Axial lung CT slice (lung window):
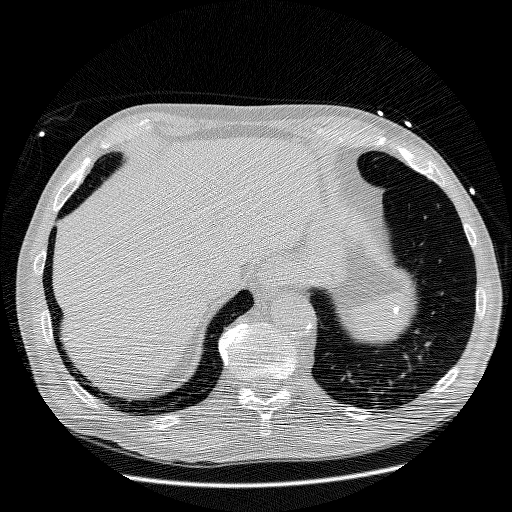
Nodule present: no